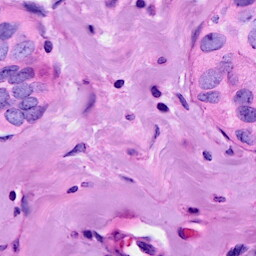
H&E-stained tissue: Breast